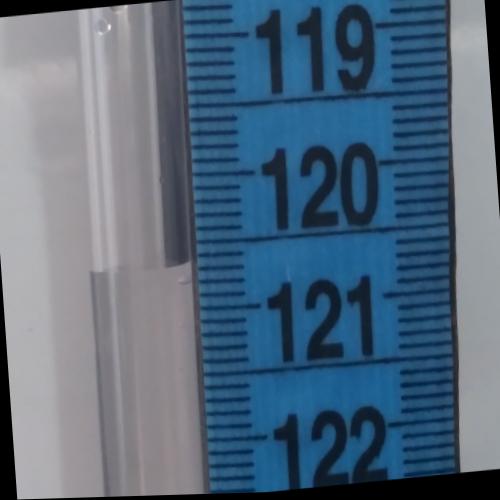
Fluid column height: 120.7 cm